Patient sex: F
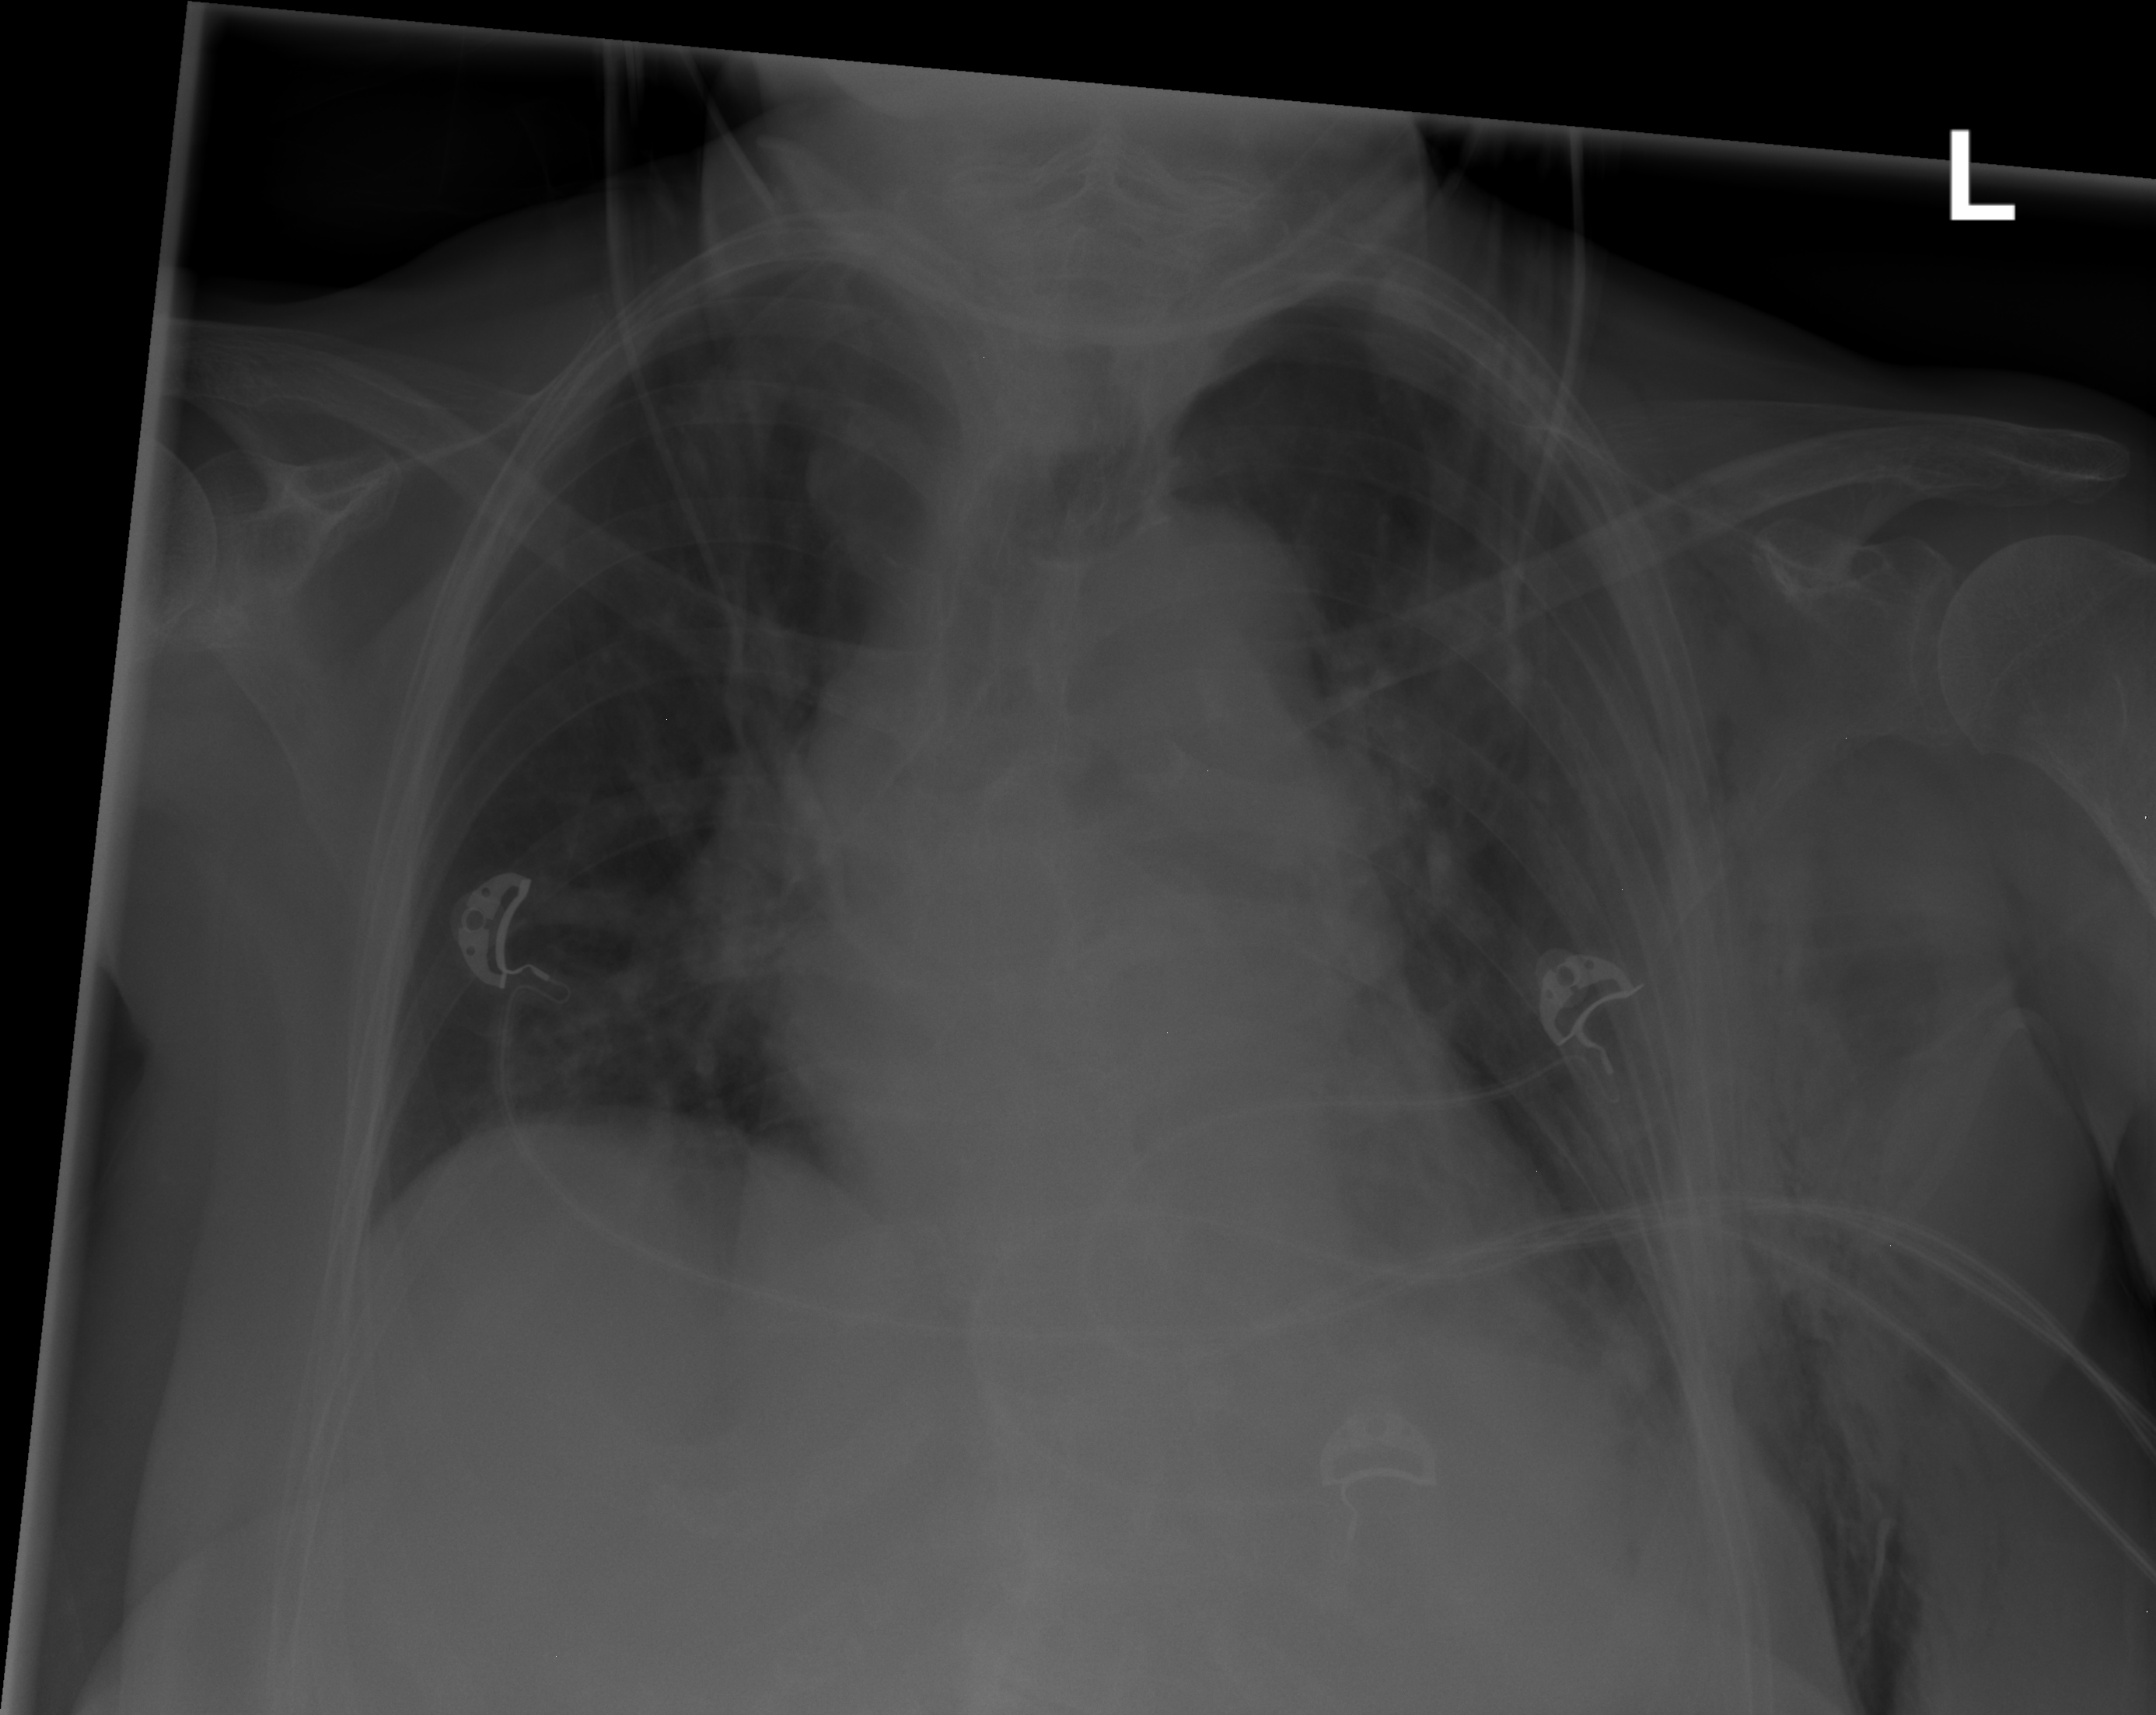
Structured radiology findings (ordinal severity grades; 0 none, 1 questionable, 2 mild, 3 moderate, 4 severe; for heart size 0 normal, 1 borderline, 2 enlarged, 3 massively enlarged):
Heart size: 2
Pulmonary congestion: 0
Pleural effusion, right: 0
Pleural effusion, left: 0
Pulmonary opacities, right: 0
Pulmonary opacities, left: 2
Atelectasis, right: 2
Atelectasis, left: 2